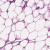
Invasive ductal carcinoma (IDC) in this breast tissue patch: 0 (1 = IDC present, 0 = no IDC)